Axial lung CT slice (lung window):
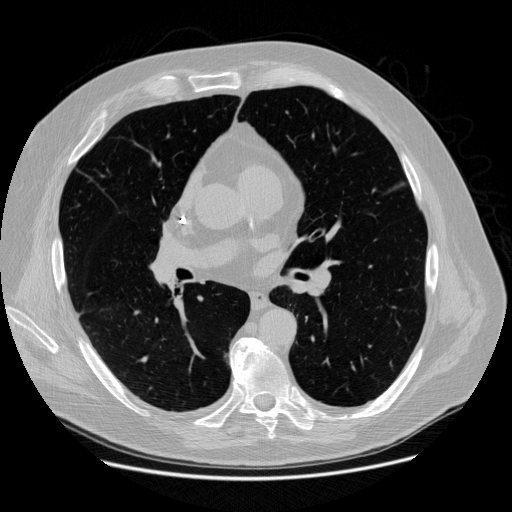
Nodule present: no